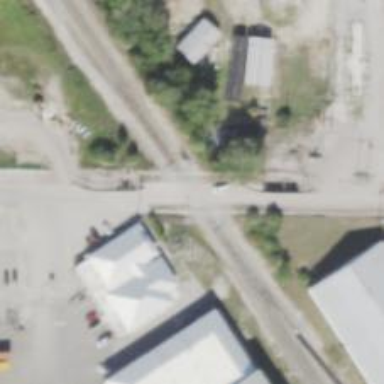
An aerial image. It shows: Level crossing with lights on the railway.